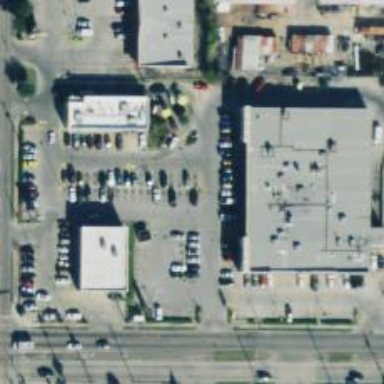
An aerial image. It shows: Parking space is available.